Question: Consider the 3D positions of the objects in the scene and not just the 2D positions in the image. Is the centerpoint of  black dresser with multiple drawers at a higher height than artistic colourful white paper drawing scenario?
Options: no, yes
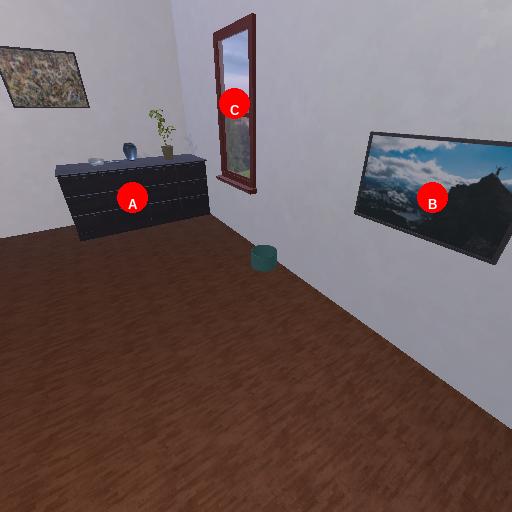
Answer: no